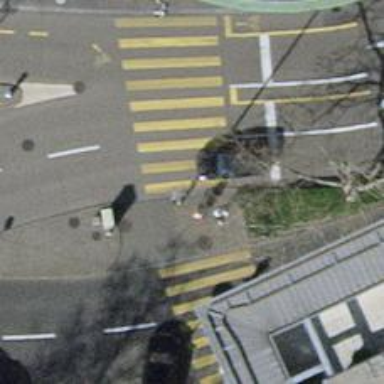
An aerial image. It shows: Kerb barrier.